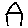
Label: house